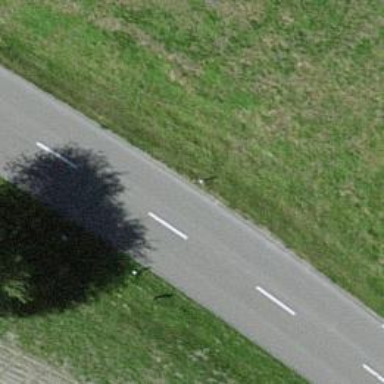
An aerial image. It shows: Asphalt road classified as primary highway.